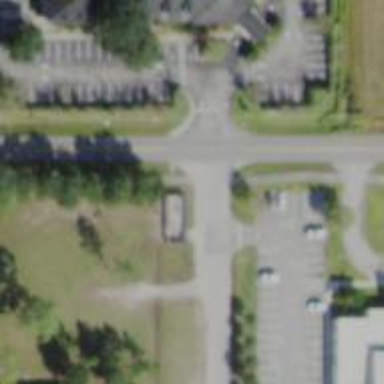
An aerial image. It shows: Unclassified asphalt road with sidewalk on the left.